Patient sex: F
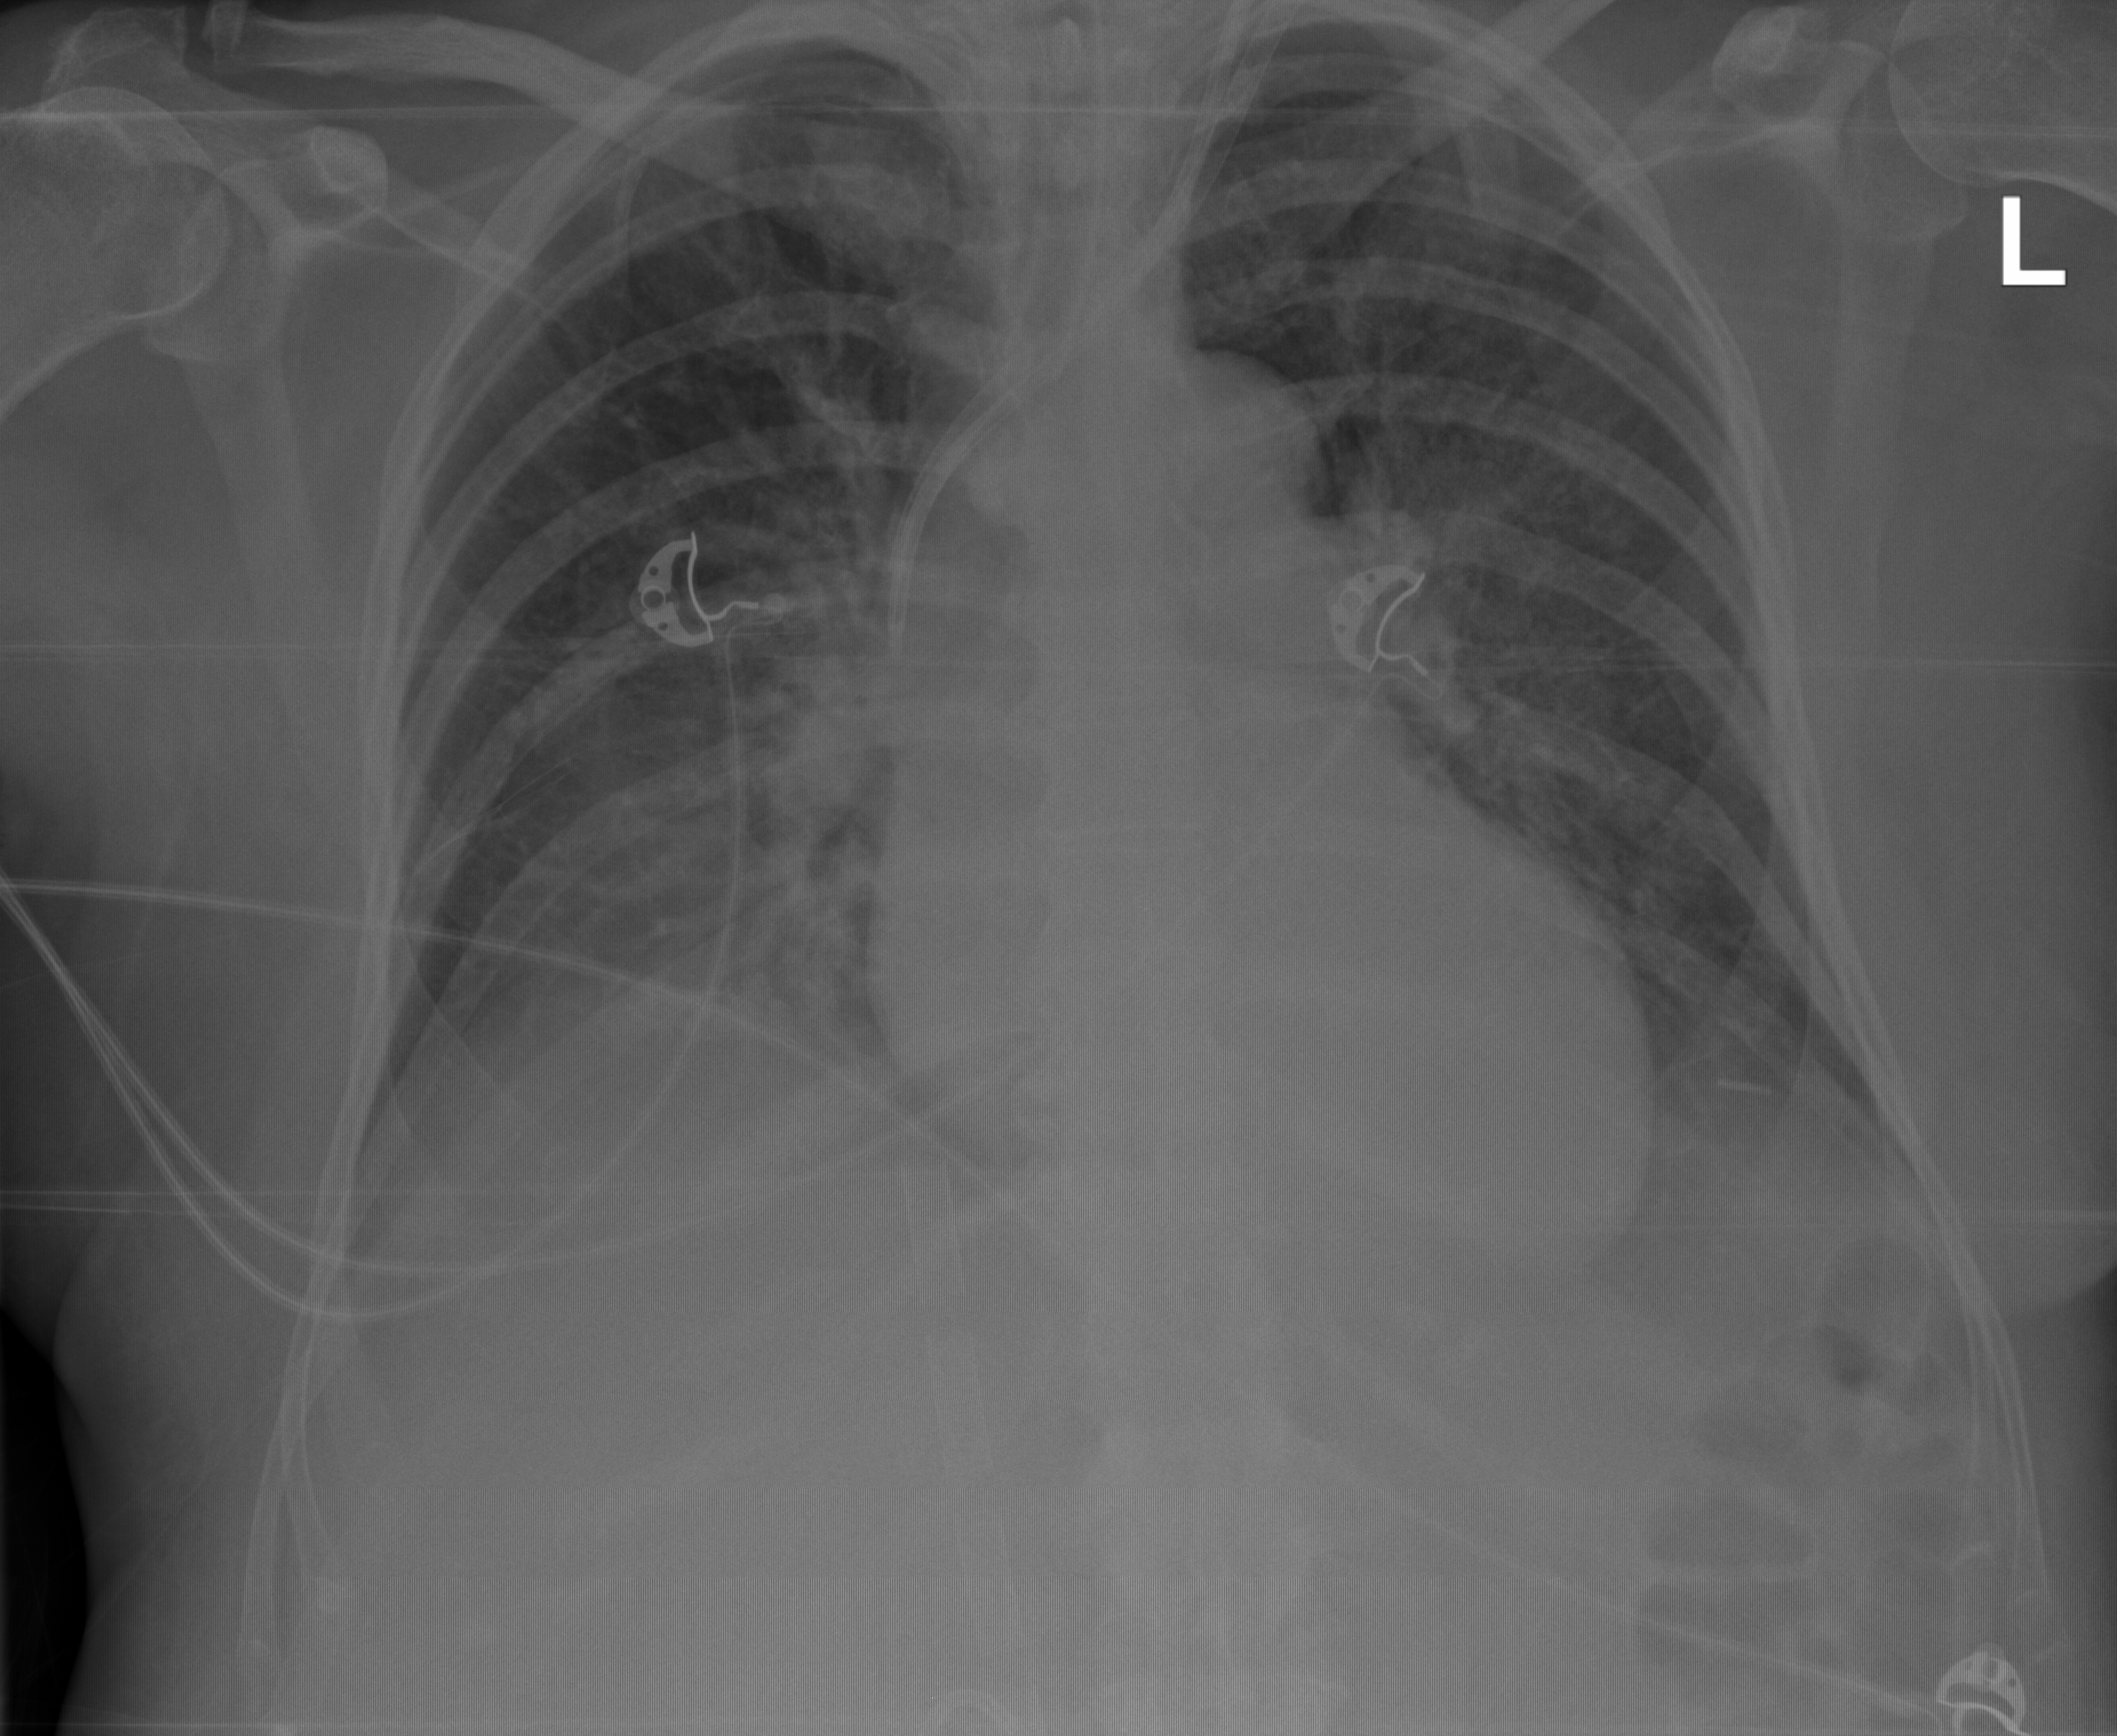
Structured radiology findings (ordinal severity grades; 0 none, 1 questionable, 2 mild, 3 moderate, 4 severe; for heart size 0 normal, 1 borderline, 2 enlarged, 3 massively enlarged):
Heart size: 0
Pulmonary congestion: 2
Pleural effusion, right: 2
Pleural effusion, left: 2
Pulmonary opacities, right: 2
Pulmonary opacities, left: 2
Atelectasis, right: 2
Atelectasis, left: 2